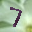
Label: 7